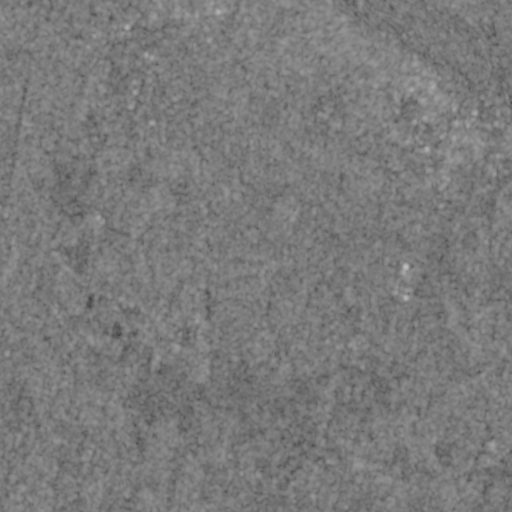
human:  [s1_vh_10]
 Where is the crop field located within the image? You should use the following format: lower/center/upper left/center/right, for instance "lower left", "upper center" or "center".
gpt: The crop field is located in the upper right of the image.
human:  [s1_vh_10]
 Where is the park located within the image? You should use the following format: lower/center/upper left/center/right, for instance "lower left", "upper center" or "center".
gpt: The park is located in the upper right of the image.
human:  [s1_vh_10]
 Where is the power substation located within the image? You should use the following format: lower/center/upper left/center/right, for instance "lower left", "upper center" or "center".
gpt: The power substation is located in the upper right of the image.
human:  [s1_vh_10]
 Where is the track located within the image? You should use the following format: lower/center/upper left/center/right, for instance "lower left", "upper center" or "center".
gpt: The track is located in the center left of the image.
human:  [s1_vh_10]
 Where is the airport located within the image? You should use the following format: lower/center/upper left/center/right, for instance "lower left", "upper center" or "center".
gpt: There is no airport in the image.

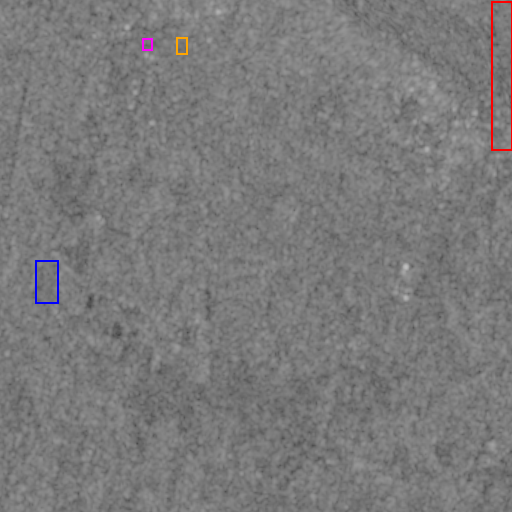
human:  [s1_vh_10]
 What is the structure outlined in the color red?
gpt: The structure outlined in red is a crop field.
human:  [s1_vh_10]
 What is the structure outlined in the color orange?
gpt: The structure outlined in orange is a park.
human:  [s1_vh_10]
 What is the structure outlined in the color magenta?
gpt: The structure outlined in magenta is a parking lot.
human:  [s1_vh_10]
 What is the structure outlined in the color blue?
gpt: The structure outlined in blue is a track.
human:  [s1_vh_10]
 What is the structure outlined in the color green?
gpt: There is no green outline.